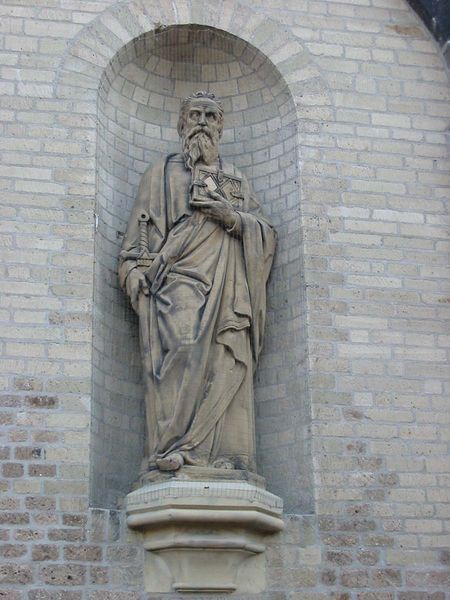
Titel: Quirinus-Münster in Neuss (St. Quirin)
Künstler: Wolbero
Standort: Neuss, Quirinus-Münster (EU - D - NRW)
Schlagwörter: hand, mann, umhang, blick, bart, wand, bibel, halten, sockel, stein, kirche, figur, gewand, stehend, skulptur, statue, mauer, foto, nische, buch, schwert, heiliger, paulus, stautue